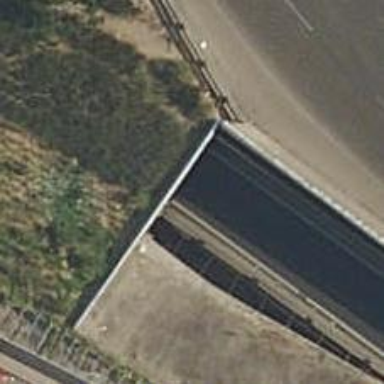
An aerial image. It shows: Motorway link with tunnel.